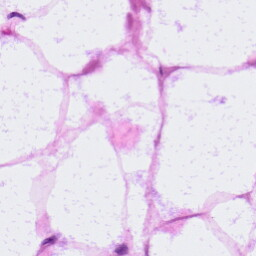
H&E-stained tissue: LymphNode